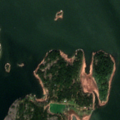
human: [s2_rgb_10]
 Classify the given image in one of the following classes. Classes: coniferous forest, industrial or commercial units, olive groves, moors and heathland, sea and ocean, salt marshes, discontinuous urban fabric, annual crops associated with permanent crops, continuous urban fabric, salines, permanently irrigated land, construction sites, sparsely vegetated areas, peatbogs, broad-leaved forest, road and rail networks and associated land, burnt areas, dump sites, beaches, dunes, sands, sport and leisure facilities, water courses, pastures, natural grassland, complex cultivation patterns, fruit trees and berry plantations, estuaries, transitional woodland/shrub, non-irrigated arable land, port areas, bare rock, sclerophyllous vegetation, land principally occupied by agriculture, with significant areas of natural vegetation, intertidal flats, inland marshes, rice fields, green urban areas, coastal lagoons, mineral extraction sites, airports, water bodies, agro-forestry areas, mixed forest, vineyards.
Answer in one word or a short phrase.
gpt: mixed forest, bare rock, sea and ocean